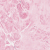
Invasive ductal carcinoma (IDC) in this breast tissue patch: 0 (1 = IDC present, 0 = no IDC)